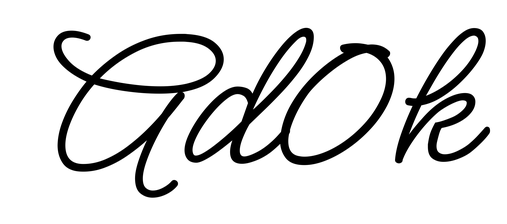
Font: MeowScript-Regular